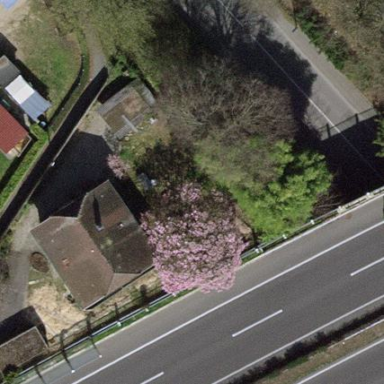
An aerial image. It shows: Half-hipped roof house.